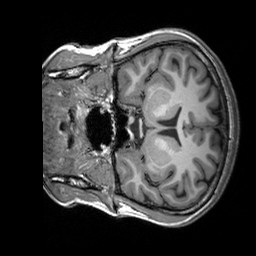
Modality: T1w
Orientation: coronal
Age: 24
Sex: female
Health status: healthy
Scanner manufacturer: siemens
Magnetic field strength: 3 T
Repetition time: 2.3 s
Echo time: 0.00303 s